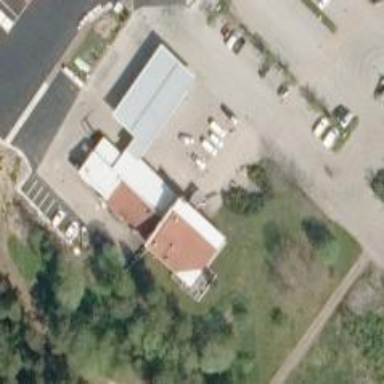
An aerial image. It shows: Convenience shop.